Interaction volume radius: 5 \u00c5
Interaction volume height: 10 \u00c5
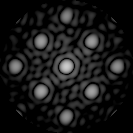
Disorder parameter: 0.07725